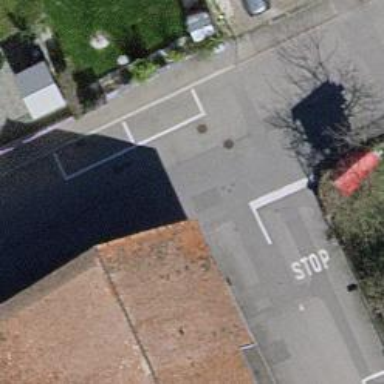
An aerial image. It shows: Residential road with asphalt surface and sidewalk on the left side.